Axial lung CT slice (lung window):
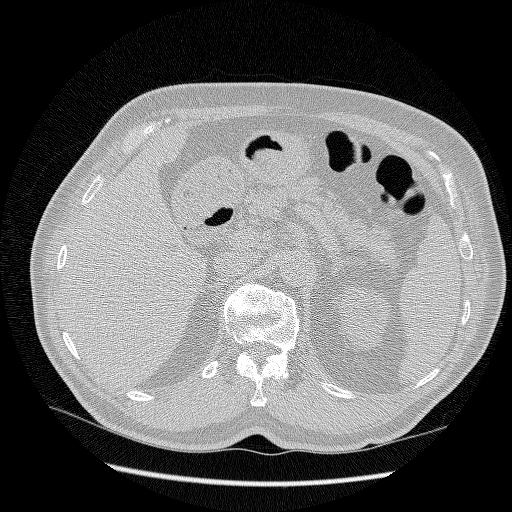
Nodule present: no